Field crop: maize
Growth stage: 2
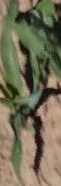
Species: maize